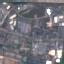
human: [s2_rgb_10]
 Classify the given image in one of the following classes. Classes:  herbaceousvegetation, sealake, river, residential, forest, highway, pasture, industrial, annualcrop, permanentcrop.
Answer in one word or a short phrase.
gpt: Industrial